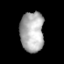
Tissue: prostate
Cell type: Epithelial cells
Senescence score: 0.2555
Nuclear area (px): 932
Mean DAPI intensity: 175.715